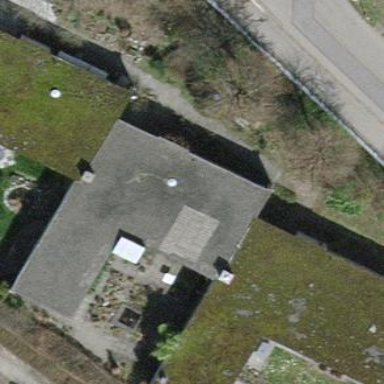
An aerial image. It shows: Terrace building.